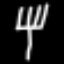
Label: fork